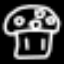
Label: mushroom